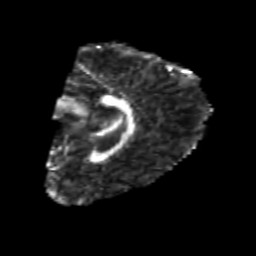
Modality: FA
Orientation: sagittal
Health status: healthy
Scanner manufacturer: philips
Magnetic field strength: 3 T
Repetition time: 6.964 s
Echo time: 0.092 s